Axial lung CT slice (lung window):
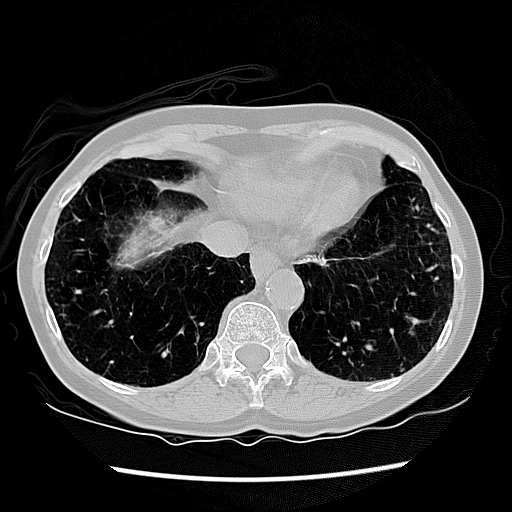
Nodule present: no